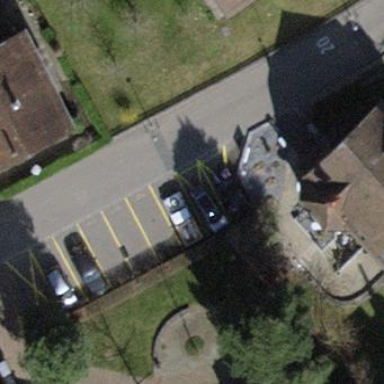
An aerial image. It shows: Parking available on the street side.